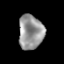
Tissue: prostate
Cell type: Myeloid cells
Senescence score: 0.3171
Nuclear area (px): 830
Mean DAPI intensity: 151.524